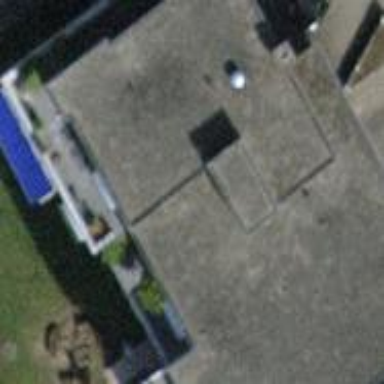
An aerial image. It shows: The building has flat roof that is oriented across.